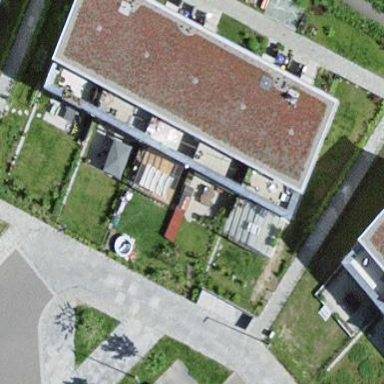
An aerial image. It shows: Terrace building.